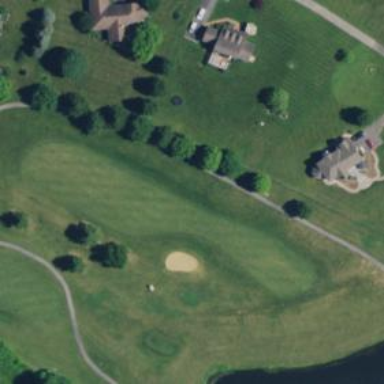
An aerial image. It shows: Golf hole.